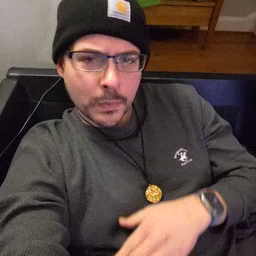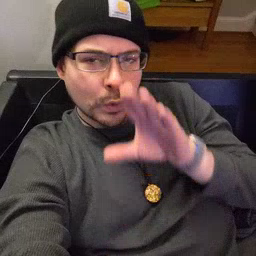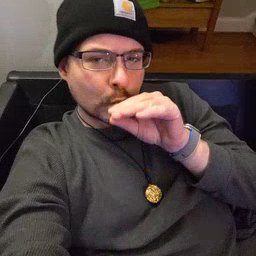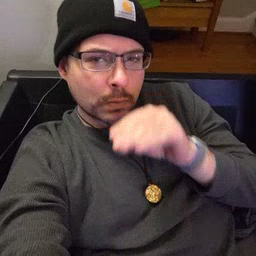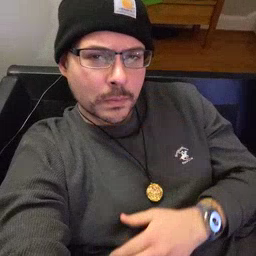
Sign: goose